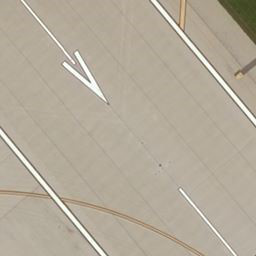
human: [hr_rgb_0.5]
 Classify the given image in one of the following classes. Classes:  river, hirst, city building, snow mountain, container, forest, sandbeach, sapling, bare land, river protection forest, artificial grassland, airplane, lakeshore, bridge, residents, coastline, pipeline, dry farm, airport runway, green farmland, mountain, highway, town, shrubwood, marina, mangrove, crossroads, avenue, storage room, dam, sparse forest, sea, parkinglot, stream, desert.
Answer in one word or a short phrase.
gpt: airport runway